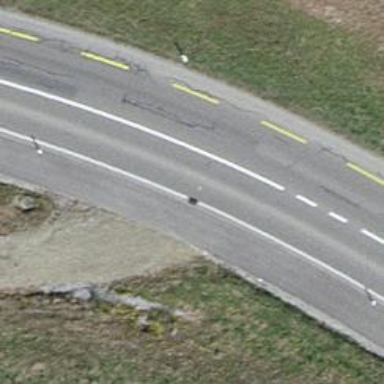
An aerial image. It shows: Secondary road with asphalt surface and dedicated cycle lane on the left.